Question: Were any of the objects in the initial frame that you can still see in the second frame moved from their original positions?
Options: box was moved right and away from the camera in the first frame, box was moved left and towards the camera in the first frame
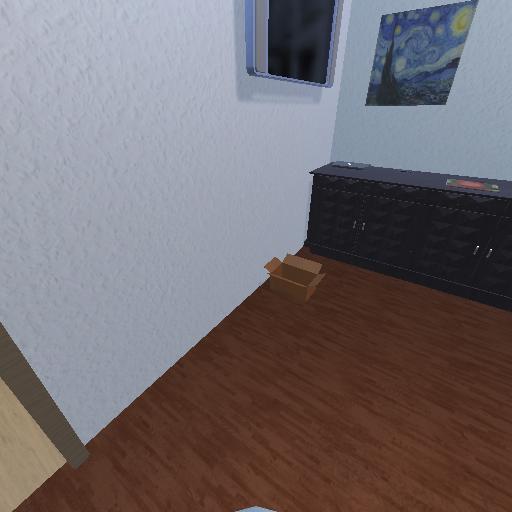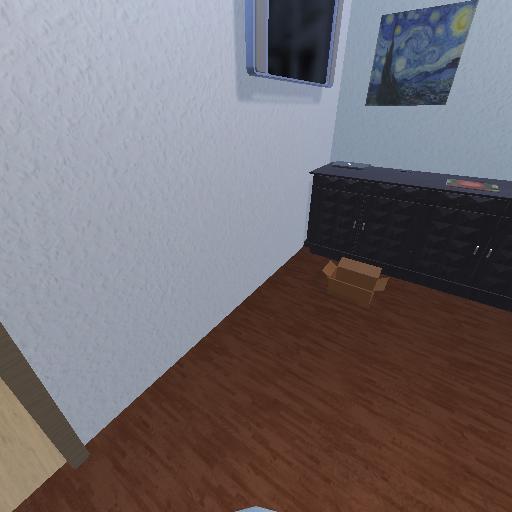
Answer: box was moved right and away from the camera in the first frame